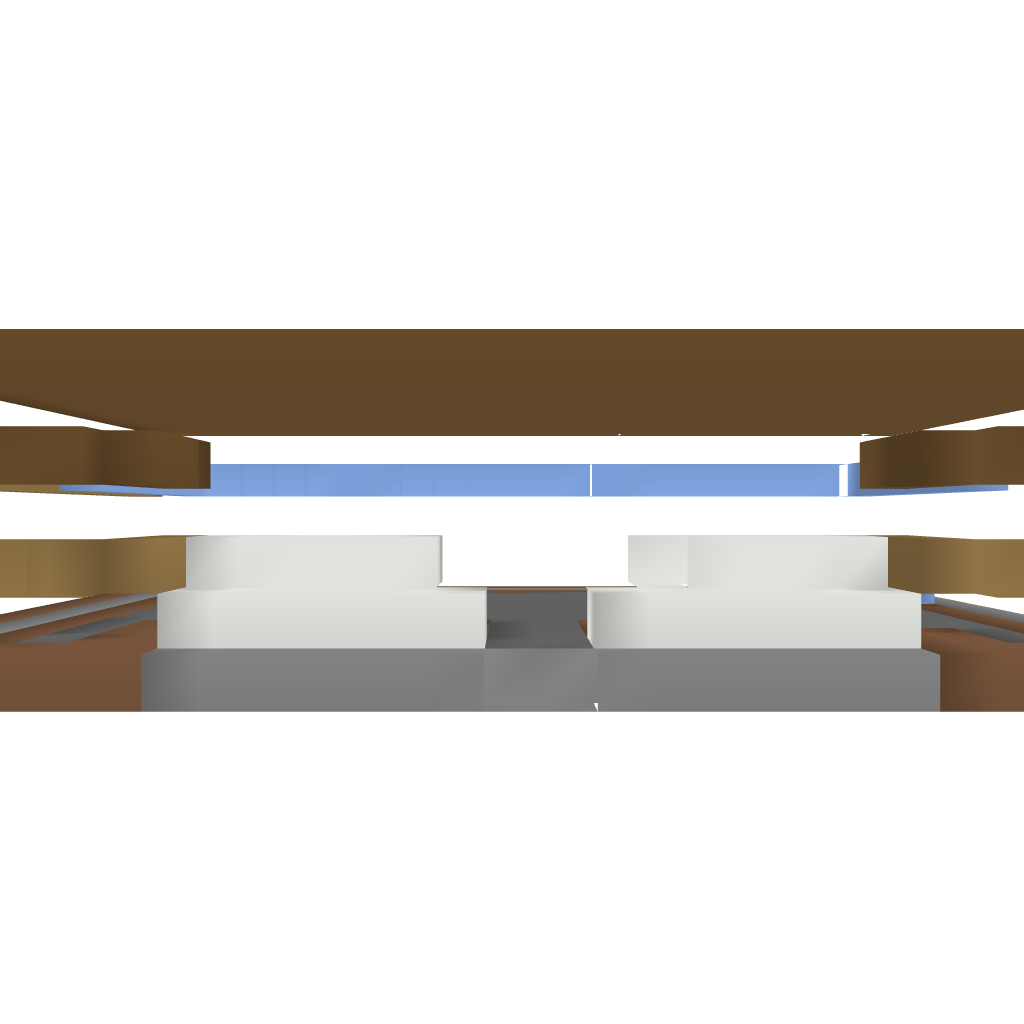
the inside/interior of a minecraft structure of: Small Modern House